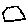
Label: hexagon